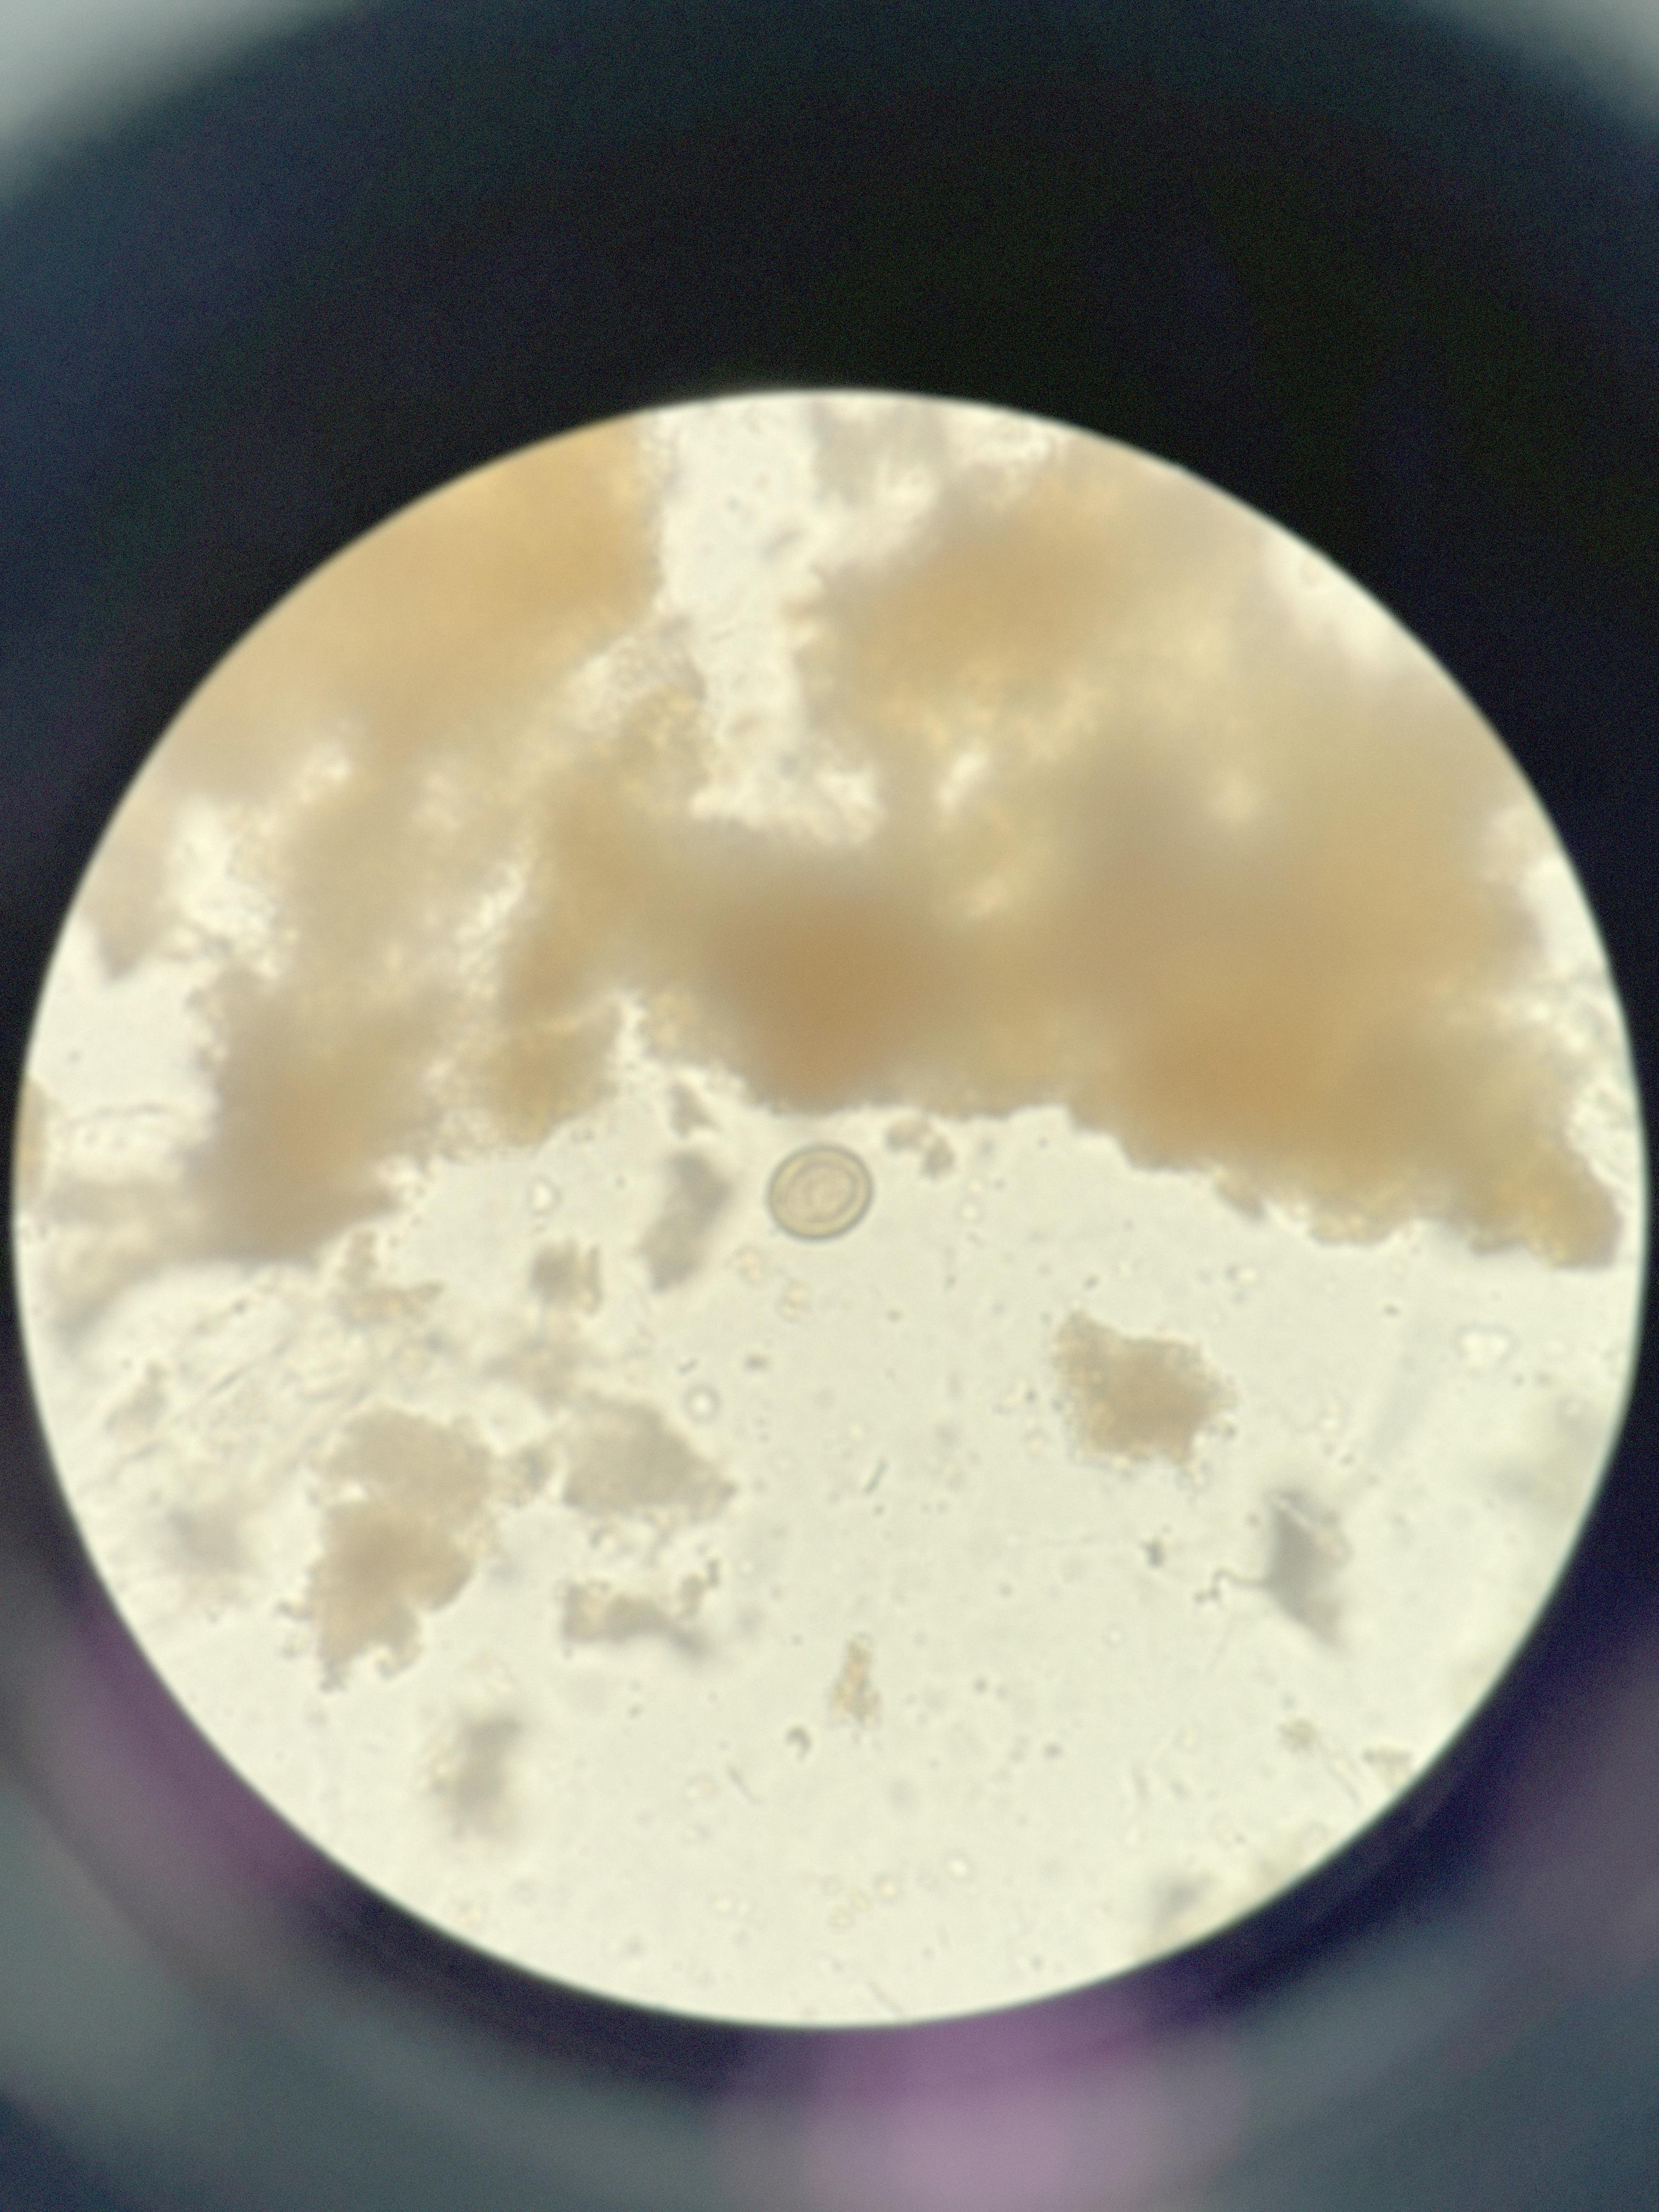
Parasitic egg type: Taenia spp. egg